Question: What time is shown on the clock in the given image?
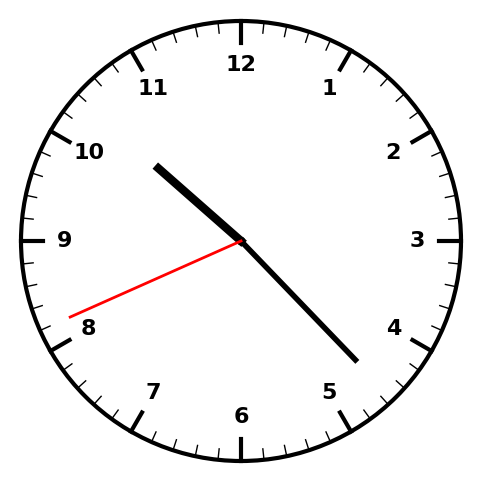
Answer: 10:22:41